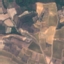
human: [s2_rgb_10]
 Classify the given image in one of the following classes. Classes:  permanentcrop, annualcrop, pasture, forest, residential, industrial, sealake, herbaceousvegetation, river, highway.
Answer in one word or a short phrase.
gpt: PermanentCrop